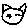
Label: cat